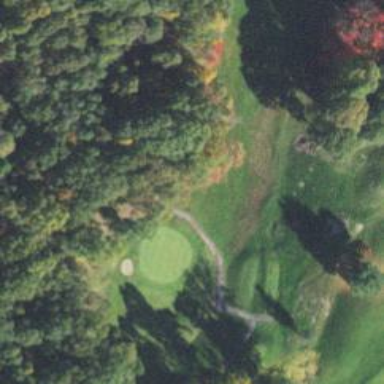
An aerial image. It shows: Path for both road and golf.